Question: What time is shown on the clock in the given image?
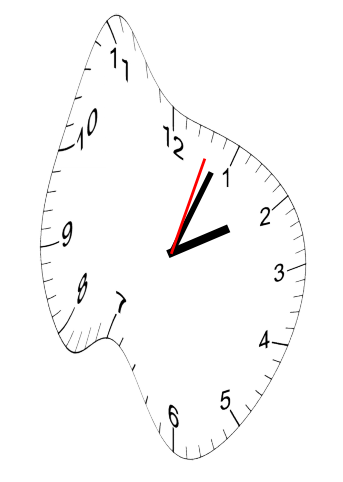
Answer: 02:04:03